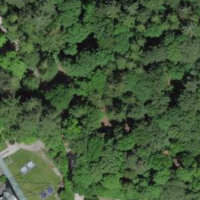
EUNIS habitat code: 53
Species observed at this site:
Corylus avellana